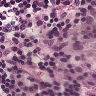
Metastatic tissue present: no